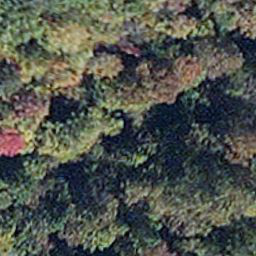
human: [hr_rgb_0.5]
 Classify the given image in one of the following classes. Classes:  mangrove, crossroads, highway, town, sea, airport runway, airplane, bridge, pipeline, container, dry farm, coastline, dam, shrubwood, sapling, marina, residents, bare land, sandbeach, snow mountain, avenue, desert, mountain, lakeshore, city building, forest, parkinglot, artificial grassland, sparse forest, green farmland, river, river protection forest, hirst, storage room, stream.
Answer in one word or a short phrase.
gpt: mangrove